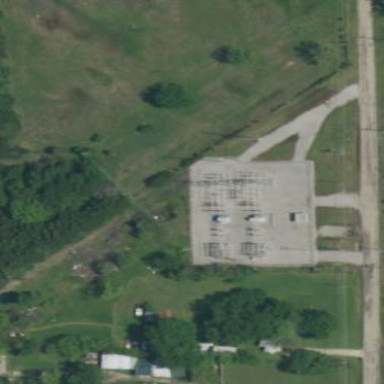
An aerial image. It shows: Power substation.